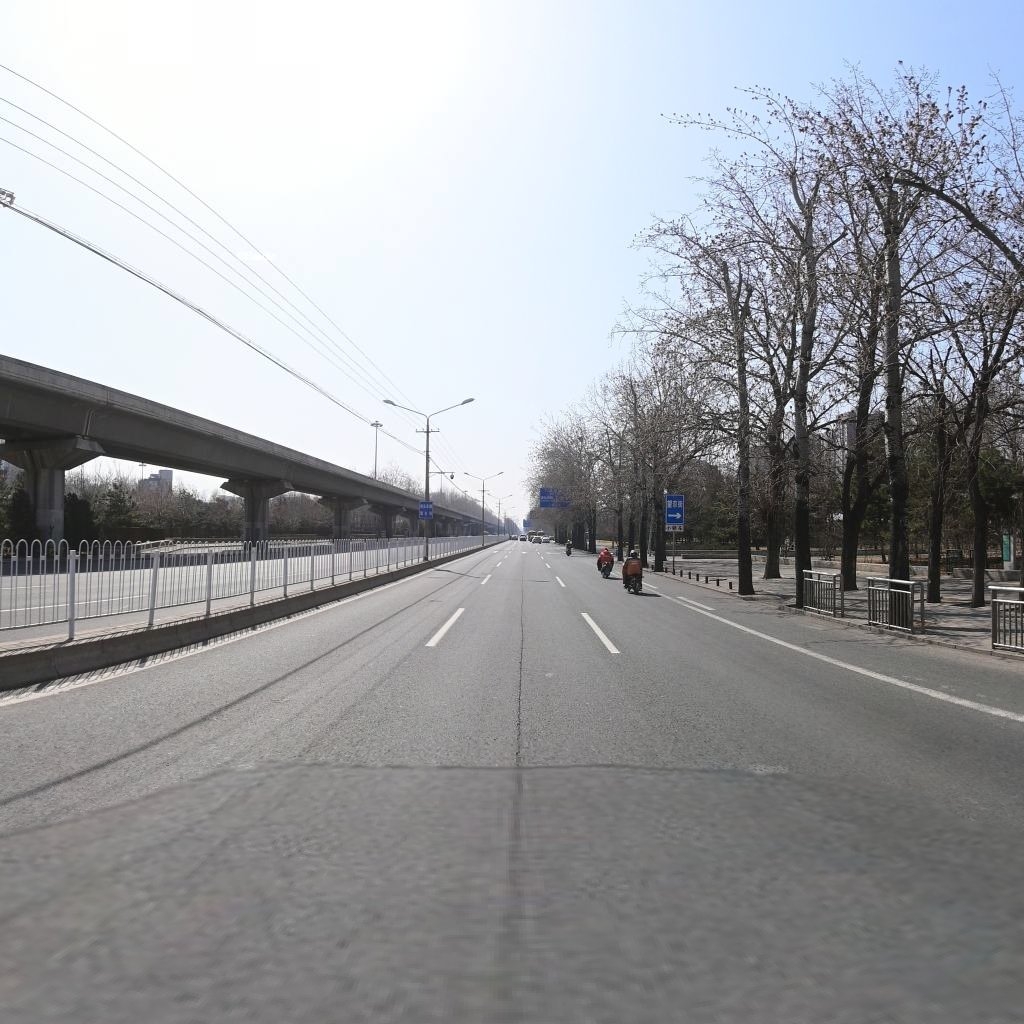
Region: Chaoyang
Road damage annotations: longitudinal crack